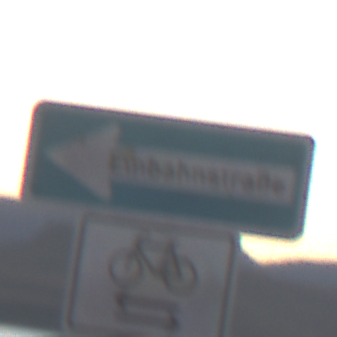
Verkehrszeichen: EinbahnstrasseLinksweisend
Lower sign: RichtungsangabeDurchPfeile9
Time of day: SunriseSunset
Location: Outdoor (RoadRail)
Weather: PartlyCloudy
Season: NotSpecified
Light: Natural